Interaction volume radius: 5 \u00c5
Interaction volume height: 25 \u00c5
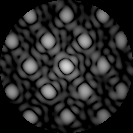
Disorder parameter: 0.1127